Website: walmart
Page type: cart
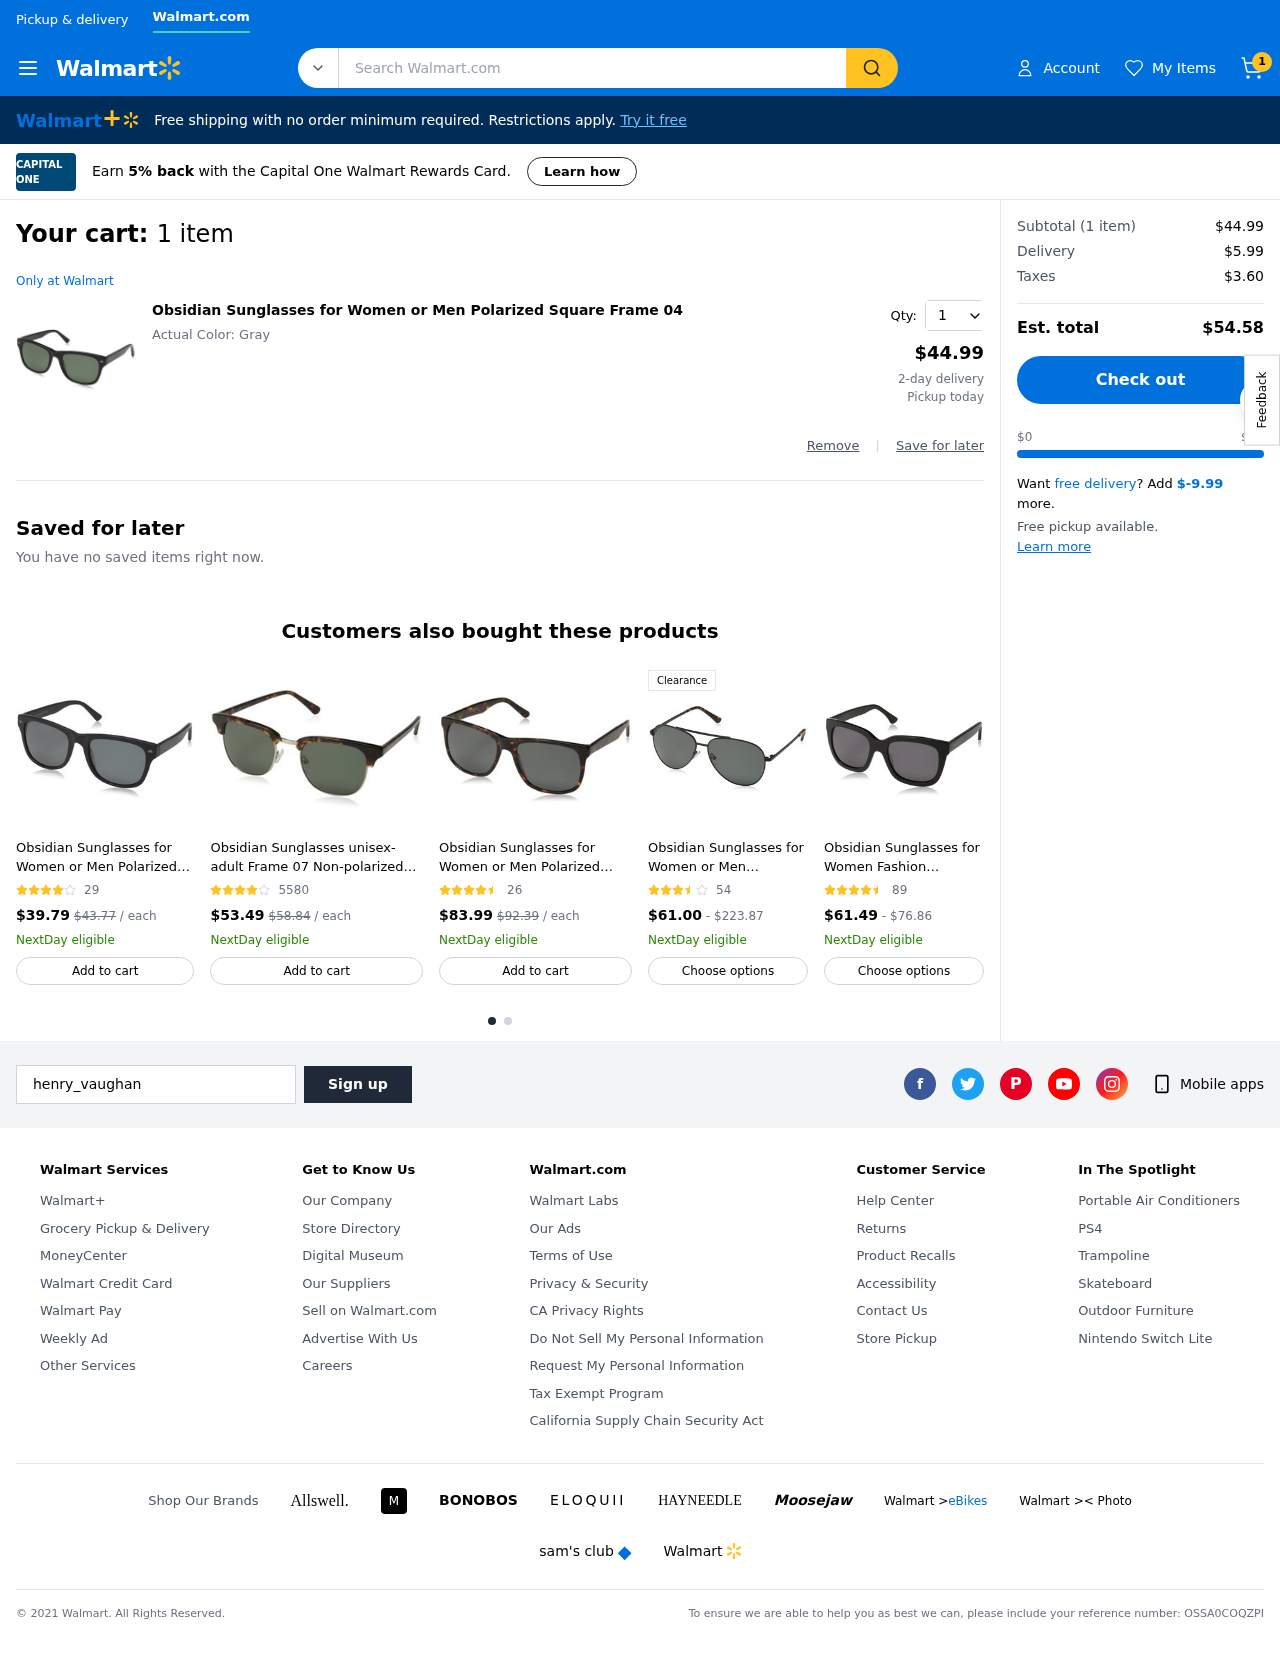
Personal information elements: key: PII_EMAIL
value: henry_vaughan@hotmail.com
Product elements: key: PRODUCT1_NAME
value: Obsidian Sunglasses for Women or Men Polarized Square Frame 04
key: PRODUCT1_PRICE
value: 44.99
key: PRODUCT1_QUANTITY
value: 1
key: PRODUCT2_NAME
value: Obsidian Sunglasses for Women or Men Polarized Square Frame 04, Matte Black, 54 mm
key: PRODUCT2_NUM_RATINGS
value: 29
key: PRODUCT2_PRICE
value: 39.79
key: PRODUCT3_NAME
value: Obsidian Sunglasses unisex-adult Frame 07 Non-polarized Half Frame Browline Rimless Sunglasses Sungl
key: PRODUCT3_NUM_RATINGS
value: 5580
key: PRODUCT3_PRICE
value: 53.49
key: PRODUCT4_NAME
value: Obsidian Sunglasses for Women or Men Polarized Square Oversized Frame 06 , Tortoise, 55 mm
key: PRODUCT4_NUM_RATINGS
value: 26
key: PRODUCT4_PRICE
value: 83.99
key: PRODUCT5_NAME
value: Obsidian Sunglasses for Women or Men Polarized Aviator Frame 01
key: PRODUCT5_NUM_RATINGS
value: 54
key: PRODUCT5_PRICE
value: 61
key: PRODUCT6_NAME
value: Obsidian Sunglasses for Women Fashion Oversized Frame 10, Black, 54 mm
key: PRODUCT6_NUM_RATINGS
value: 89
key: PRODUCT6_PRICE
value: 61.49
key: PRODUCT2_ORIGINAL_PRICE
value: $43.77
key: PRODUCT3_ORIGINAL_PRICE
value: $58.84
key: PRODUCT4_ORIGINAL_PRICE
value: $92.39
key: PRODUCT5_PRICE_MAX
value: $223.87
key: PRODUCT6_PRICE_MAX
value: $76.86
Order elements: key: ORDER_NUM_ITEMS
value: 1
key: ORDER_NUM_ITEMS
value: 1 item
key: ORDER_SUBTOTAL
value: $44.99
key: ORDER_SHIPPING_COST
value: $5.99
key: ORDER_TAX
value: $3.60
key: ORDER_TOTAL
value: $54.58
Search elements: key: HEADER_SEARCH
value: Search Walmart.com